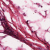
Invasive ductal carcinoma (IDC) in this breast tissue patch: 0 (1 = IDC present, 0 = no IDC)